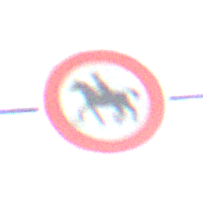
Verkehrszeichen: VerbotReiter
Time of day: Night
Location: Outdoor (Nature)
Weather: Overcast
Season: NotSpecified
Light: Artificial